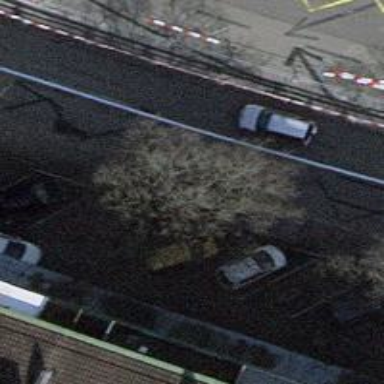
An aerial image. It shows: Asphalt sidewalk with platform for public transport. The platform has shelter.